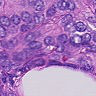
Metastatic tissue present: yes